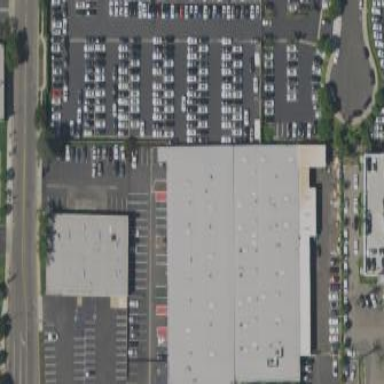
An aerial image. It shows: Retail building.